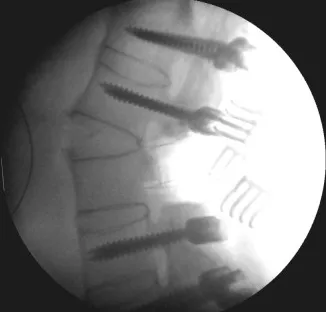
The intraoperatively taken fluoroscopy shows a fracture of the ankylosed disc L2/3 with a wedge-shaped gape without any translation or rotation (left).
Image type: radiology (x_ray)